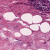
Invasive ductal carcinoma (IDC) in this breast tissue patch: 0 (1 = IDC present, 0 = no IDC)